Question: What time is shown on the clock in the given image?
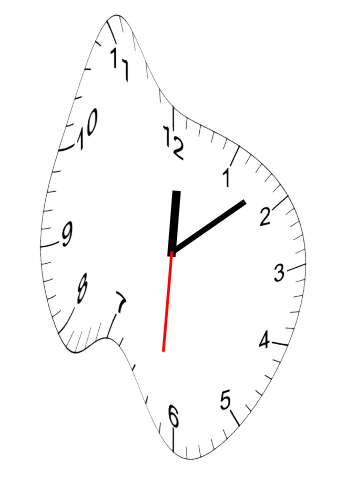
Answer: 12:08:31